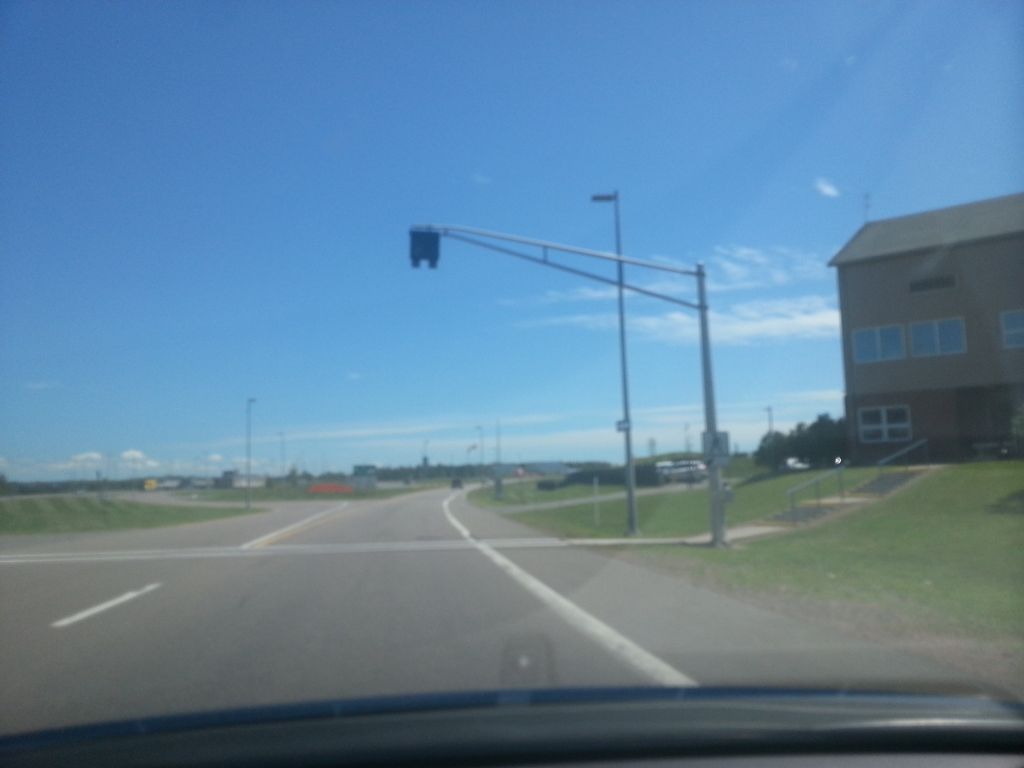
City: charlottetown